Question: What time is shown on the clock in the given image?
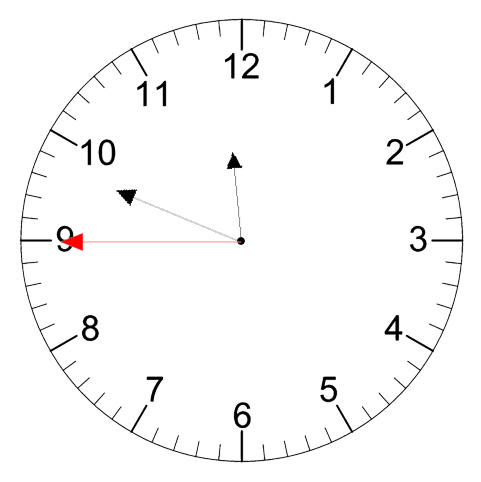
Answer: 11:48:45